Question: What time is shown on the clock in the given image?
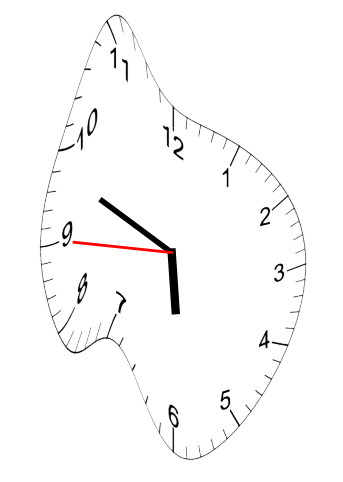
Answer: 05:48:45